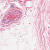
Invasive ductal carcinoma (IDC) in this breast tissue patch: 0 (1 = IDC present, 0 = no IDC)